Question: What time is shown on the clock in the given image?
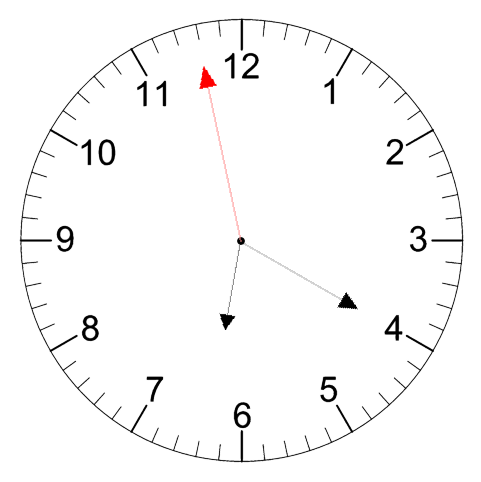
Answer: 06:19:58